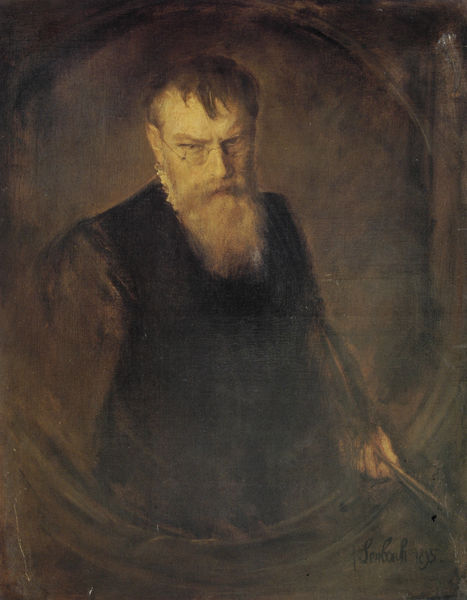
Titel: Selbstporträt
Künstler: Franz von Lenbach
Standort: München
Institution: Städtische Galerie im Lenbachhaus
Schlagwörter: dunkel, gemälde, hand, mann, schatten, umhang, weiß, gelb, braun, frisur, glas, grau, haar, hell, kreide, licht, mund, nase, ohr, pastell, schwarz, skizze, zeichnung, blick, beige, alt, anzug, bart, gläser, hemd, augen, böse, kleidung, kragen, rahmen, vollbart, bildnis, portrait, porträt, spiegel, öl, busch, haare, halbfigur, mantel, augenbrauen, frontal, poträt, schultern, kreis, oval, rund, stock, düster, lehrer, stab, farben, ernst, streng, maler, um 1900, stuck, menzel, nachdenklich, selbstporträt, weste, münchen, künstler, brille, hell-dunkel, selbstbildnis, entwurf, pinsel, franz, schein, selbstportrait, frontalansicht, halbporträt, bildnid, mystisch, strenge, lenbach, wut, unfertig, franz von lenbach, lenbachhaus, malerfürst, el greco, künstlerfürst, pullover, rute, serbach, tondo oval, zorn, weise, 1895, 95, grummig, zprnig